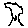
Label: tree